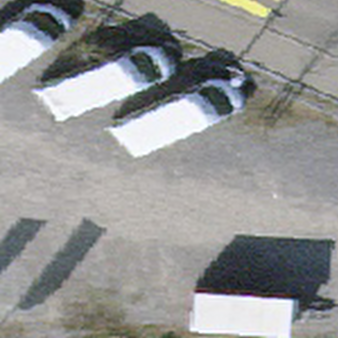
Label: other